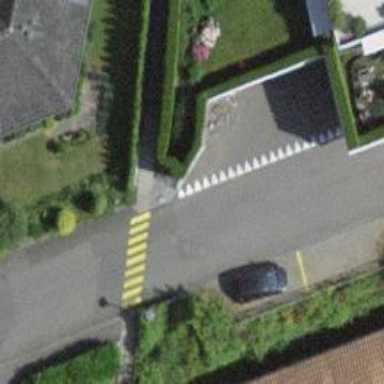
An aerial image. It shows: Kerb serving as barrier.